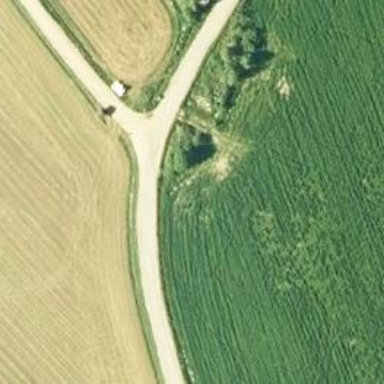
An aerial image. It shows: Unclassified road.